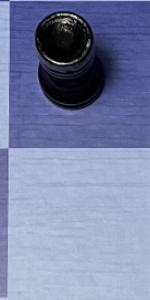
Label: Empty